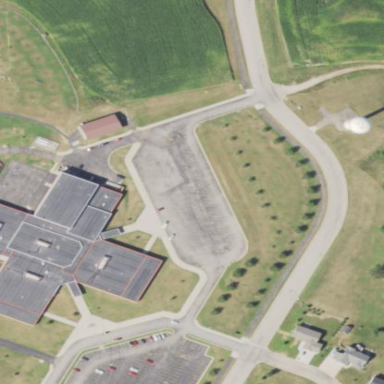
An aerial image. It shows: Parking area designated for school use.